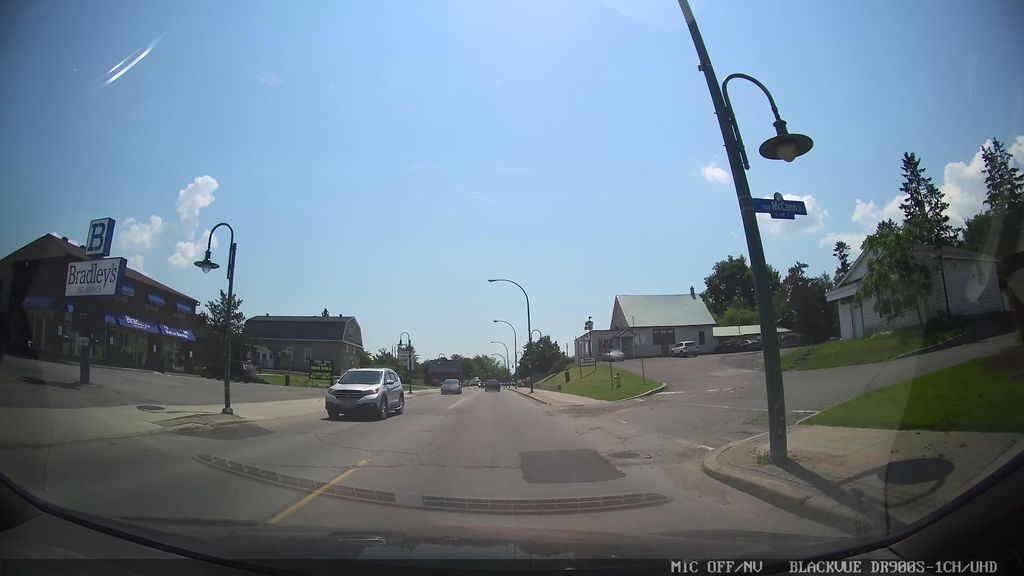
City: ottawa-gatineau